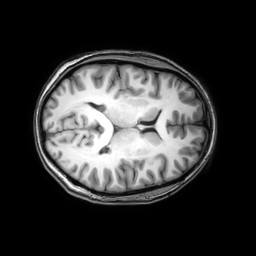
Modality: T1w
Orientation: axial
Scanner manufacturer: philips
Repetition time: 0.008196 s
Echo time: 0.003754 s